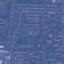
Land use / land cover class: Residential